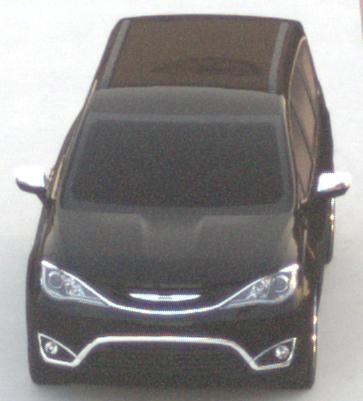
Make: Chrysler
Model: Pacifica
Detailed model: -
Model produced from: 2016
Model produced until: 2020
Doors: 5
Color: black
Road condition: dry road
Daytime: sunrise or sunset
Contrast: low contrast